Aerial crown-view tile of a tropical tree (Barro Colorado Island, Panama), acquired 20240813:
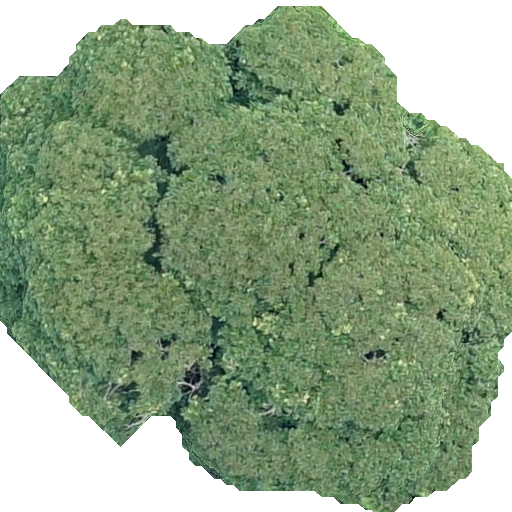
Species: Dipteryx oleifera
GBIF accepted scientific name: Dipteryx oleifera
Crown area: 311.147 m²